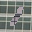
Label: 1